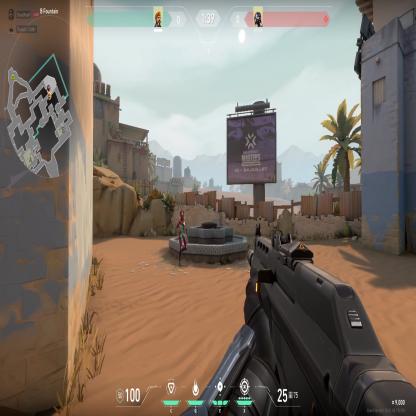
Label: enemy